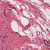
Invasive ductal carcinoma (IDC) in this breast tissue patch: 0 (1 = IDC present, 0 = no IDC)